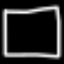
Label: square